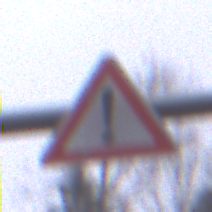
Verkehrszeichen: Gefahrenstelle
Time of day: Midday
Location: Outdoor (Nature)
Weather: Overcast
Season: Autumn
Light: Natural